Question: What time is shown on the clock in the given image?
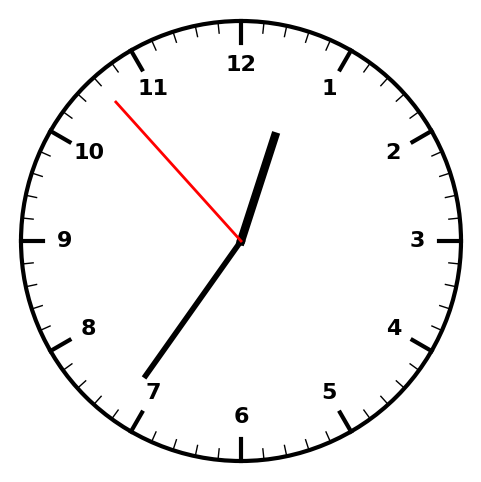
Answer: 12:35:53